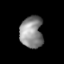
Tissue: lung
Cell type: Epithelial cells
Senescence score: 0.1666
Nuclear area (px): 703
Mean DAPI intensity: 139.989